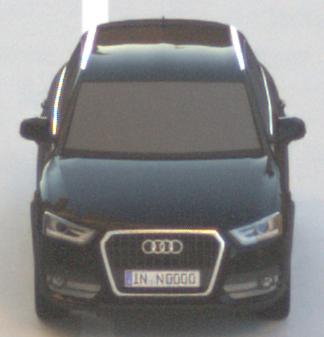
Make: Audi
Model: Q3 1.4 TFSI
Detailed model: Q3 (8U)
Model produced from: 2013/07
Model produced until: 2014/10
Doors: 5
Color: black
Road condition: dry road
Daytime: sunrise or sunset
Contrast: medium contrast